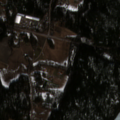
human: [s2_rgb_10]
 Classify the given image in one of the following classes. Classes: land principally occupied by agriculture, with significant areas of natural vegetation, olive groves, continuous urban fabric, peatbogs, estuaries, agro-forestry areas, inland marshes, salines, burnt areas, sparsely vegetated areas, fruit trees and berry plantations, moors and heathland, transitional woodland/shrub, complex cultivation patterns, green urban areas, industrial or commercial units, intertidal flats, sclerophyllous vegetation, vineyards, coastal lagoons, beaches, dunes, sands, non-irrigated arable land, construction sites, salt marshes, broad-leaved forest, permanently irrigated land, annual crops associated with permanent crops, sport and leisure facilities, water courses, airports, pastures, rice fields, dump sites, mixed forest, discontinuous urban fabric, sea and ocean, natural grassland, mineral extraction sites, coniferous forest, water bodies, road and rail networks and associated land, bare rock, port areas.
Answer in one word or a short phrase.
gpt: land principally occupied by agriculture, with significant areas of natural vegetation, coniferous forest, mixed forest